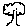
Label: tree